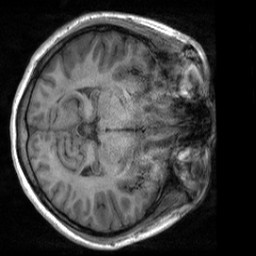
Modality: T1w
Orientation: axial
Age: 19
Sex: female
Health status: healthy
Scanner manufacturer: siemens
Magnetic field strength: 3 T
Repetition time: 2 s
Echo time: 0.00232 s